Question: I am trying to create a new app with Singe View template but there is no xib or storyboard option to make my interface as xib file !!! why does Apple remove xib from iOS 7 ?!! How can I create application with xib interface files ?

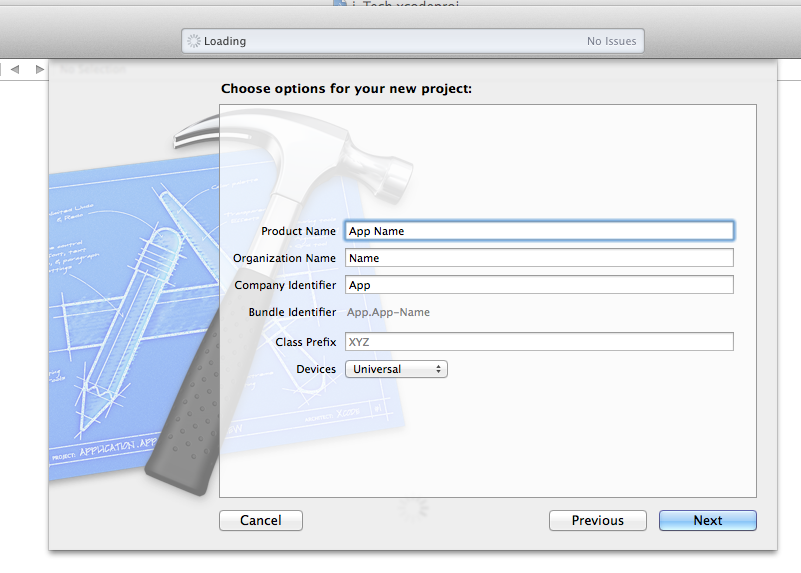
Answer: - - - - - - - - - 'didFinishLaunchingWithOptions'
> '''
self.window = [[UIWindow alloc] initWithFrame:[[UIScreen mainScreen] bounds]];
self.window.rootViewController = [[UIViewController alloc] initWithNibName:@"YourViewController" bundle:nil];
[self.window makeKeyAndVisible];
'''